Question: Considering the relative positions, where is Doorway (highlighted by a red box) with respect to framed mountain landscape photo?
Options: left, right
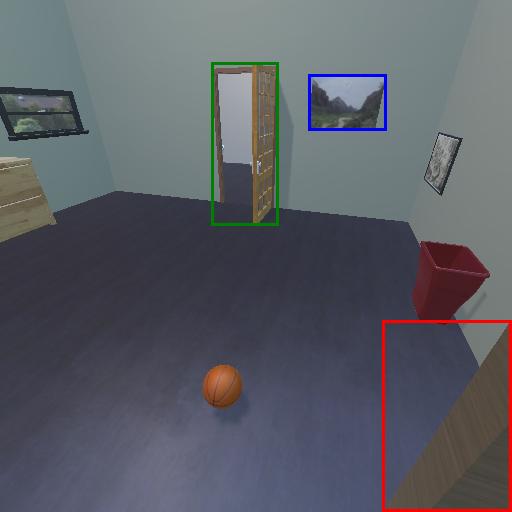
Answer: left